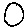
Label: circle